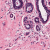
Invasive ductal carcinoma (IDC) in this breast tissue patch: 0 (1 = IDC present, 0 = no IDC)